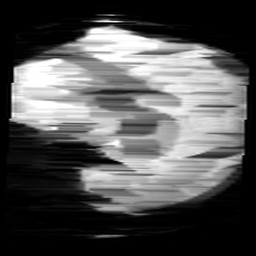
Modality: minIP
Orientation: sagittal
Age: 13
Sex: male
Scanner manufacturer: siemens
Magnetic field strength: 3 T
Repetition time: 0.027 s
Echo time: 0.02 s